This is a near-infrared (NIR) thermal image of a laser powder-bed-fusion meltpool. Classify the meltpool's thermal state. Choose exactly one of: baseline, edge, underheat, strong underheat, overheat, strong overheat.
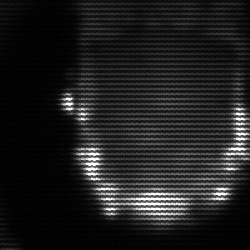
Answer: baseline